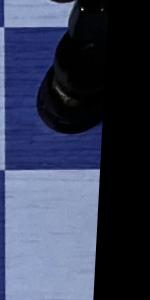
Label: Empty